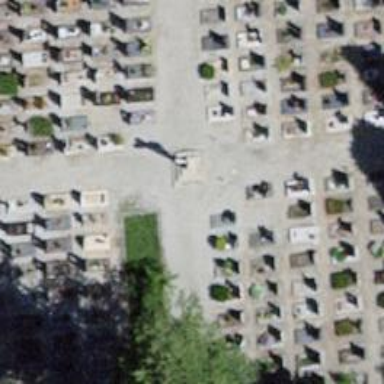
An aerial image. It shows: Grave yard.